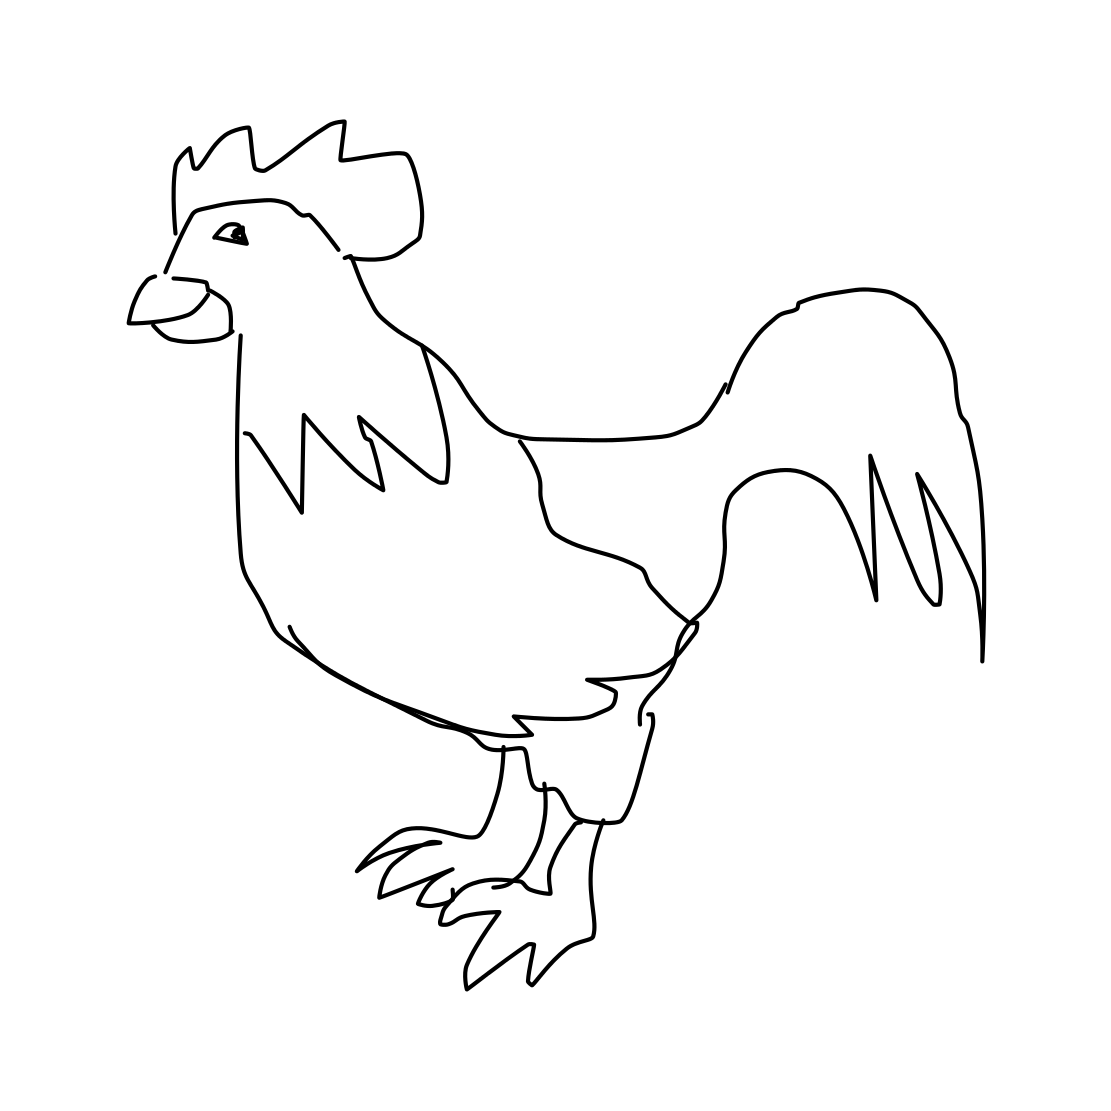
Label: rooster